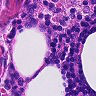
Metastatic tissue present: no